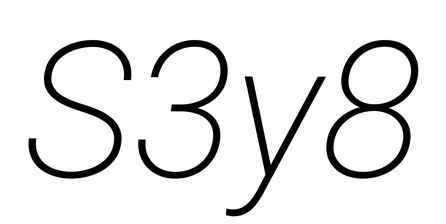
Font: Roboto-Italic_ExtraLight_Italic